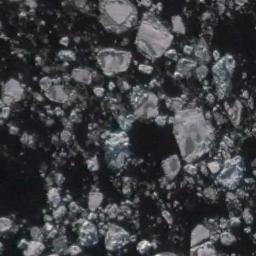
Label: sea_ice